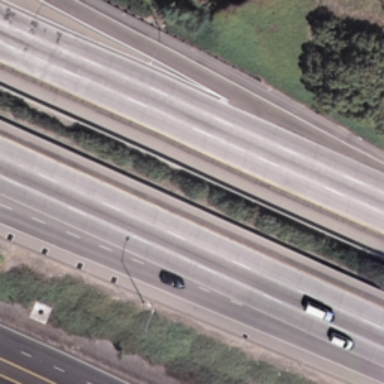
There are two straight freeways with some plants beside them .